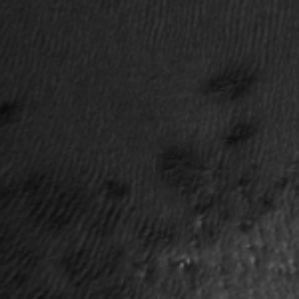
Label: frost